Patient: sex F, age 58
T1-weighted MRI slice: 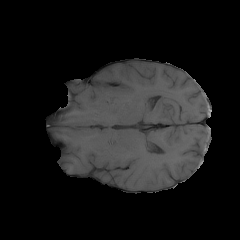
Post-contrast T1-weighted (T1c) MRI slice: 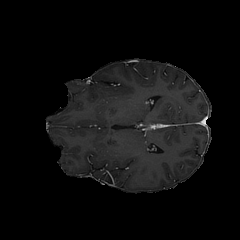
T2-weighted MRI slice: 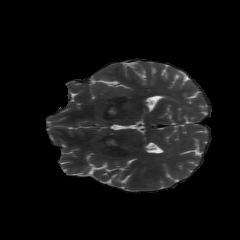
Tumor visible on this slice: no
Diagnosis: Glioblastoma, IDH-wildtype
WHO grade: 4